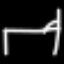
Label: bed